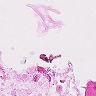
Metastatic tissue present: no